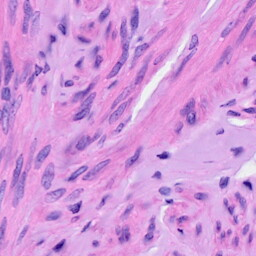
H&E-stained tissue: Ovarian